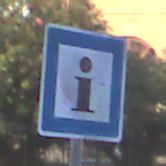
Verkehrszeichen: Informationsstelle
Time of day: SunriseSunset
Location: Outdoor (Urban)
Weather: PartlyCloudy
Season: NotSpecified
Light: Natural